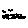
Label: car